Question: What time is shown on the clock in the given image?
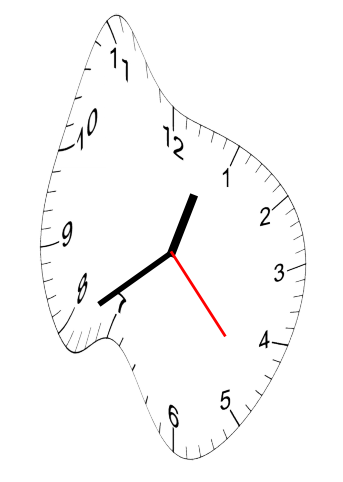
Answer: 12:39:23